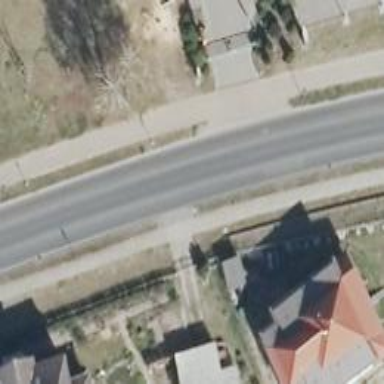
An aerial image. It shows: Driveway leading to service road.